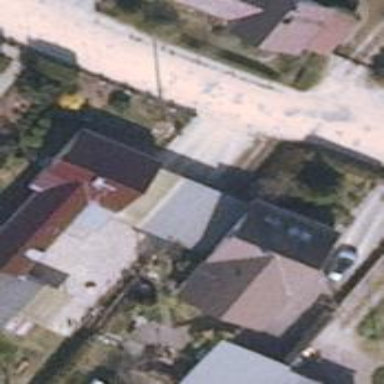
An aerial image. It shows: Detached building.